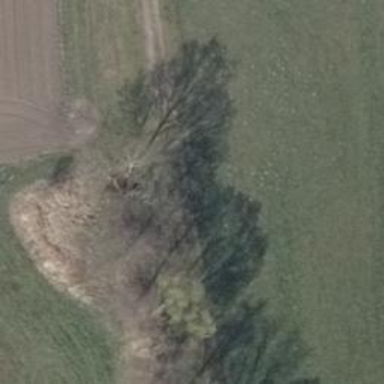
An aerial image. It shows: Row of trees in natural setting.